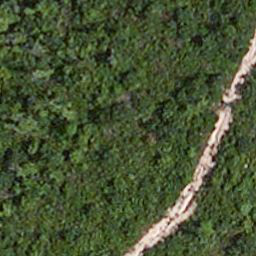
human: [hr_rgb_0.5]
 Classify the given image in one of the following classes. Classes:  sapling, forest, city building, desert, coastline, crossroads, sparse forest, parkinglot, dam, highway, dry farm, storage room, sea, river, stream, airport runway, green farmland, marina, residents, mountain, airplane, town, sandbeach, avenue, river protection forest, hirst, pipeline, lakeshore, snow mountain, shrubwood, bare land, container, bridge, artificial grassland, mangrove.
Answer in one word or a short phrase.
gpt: avenue